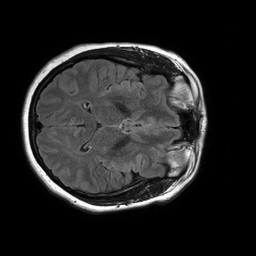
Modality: FLAIR
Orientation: axial
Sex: female
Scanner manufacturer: philips
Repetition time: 11 s
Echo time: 0.125 s